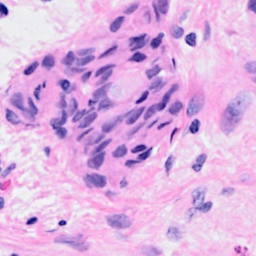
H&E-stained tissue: Breast